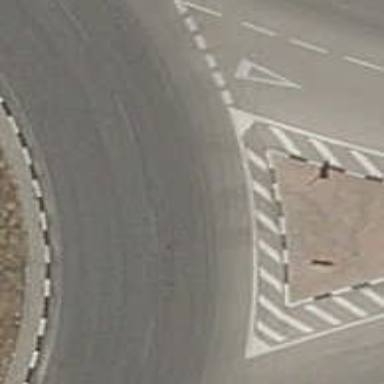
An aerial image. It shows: Roundabout on primary highway.